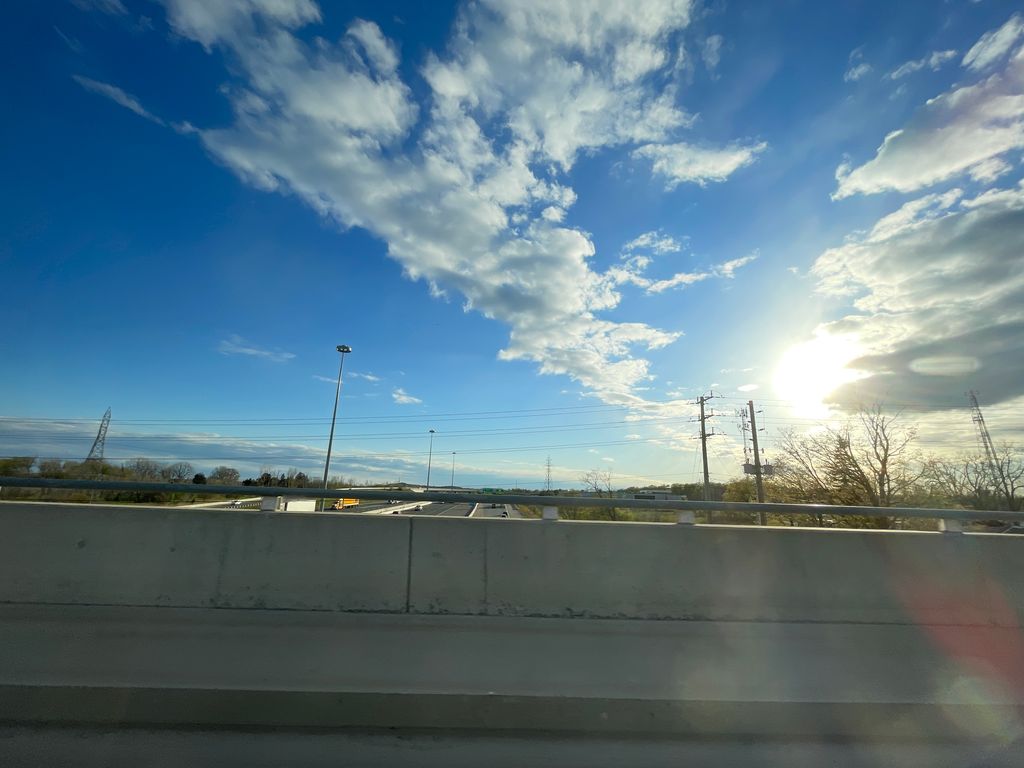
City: kitchener-waterloo